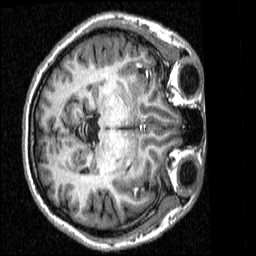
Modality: T1w
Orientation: axial